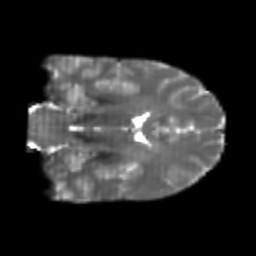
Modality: T2w
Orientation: coronal
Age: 24
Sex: male
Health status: healthy
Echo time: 0.074 s